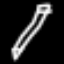
Label: pencil